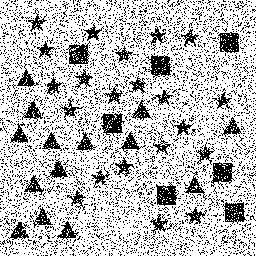
Squares: 7
Triangles: 14
Stars: 21
Total shapes: 42